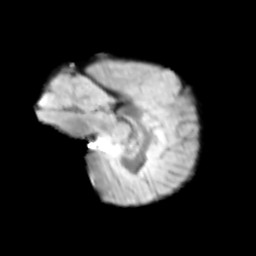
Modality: T2w
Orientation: sagittal
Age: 9
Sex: male
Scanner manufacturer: siemens
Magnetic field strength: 3 T
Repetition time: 3.8 s
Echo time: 0.07 s